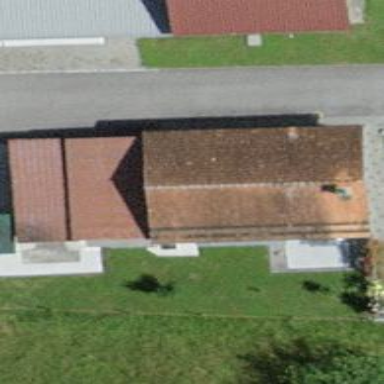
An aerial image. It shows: Detached building.